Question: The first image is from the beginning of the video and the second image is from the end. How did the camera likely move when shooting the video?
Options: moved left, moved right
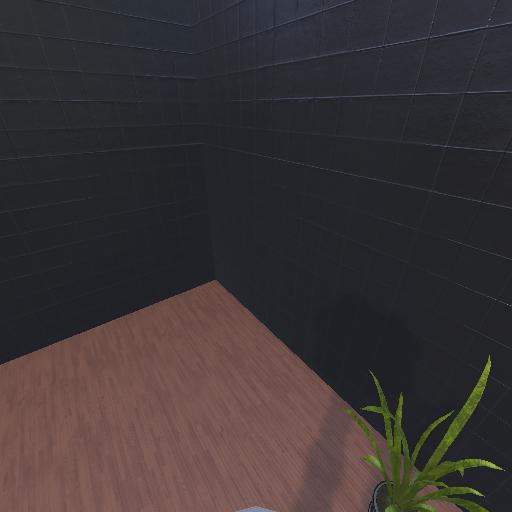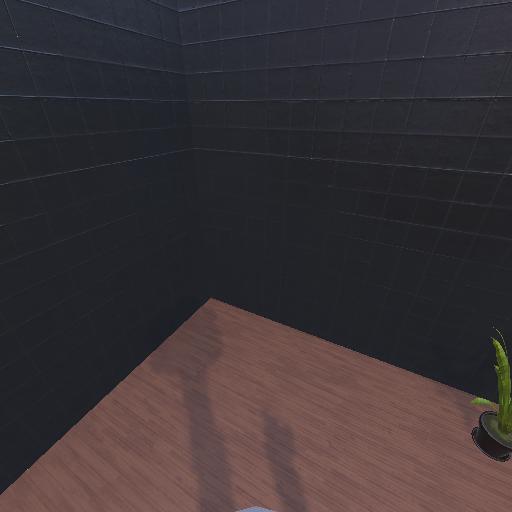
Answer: moved left